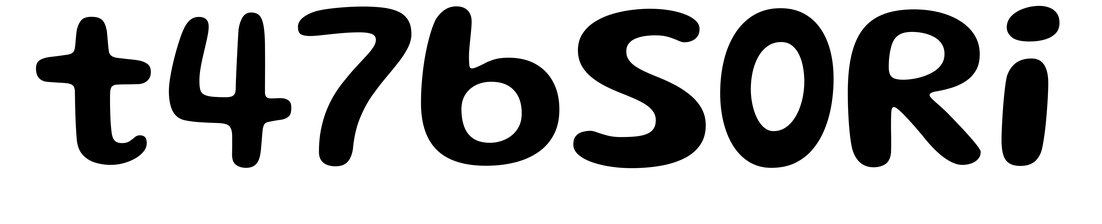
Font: Gluten_Medium